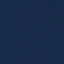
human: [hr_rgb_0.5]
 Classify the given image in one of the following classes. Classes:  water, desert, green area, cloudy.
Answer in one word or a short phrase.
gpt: water